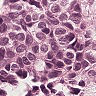
Metastatic tissue present: yes